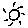
Label: sun